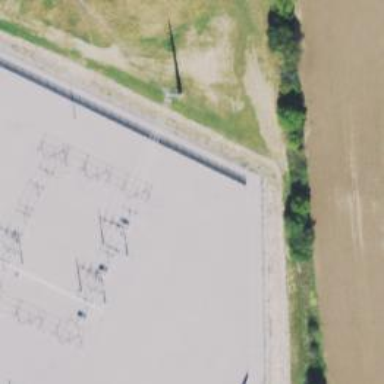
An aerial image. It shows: Switch used for power control.